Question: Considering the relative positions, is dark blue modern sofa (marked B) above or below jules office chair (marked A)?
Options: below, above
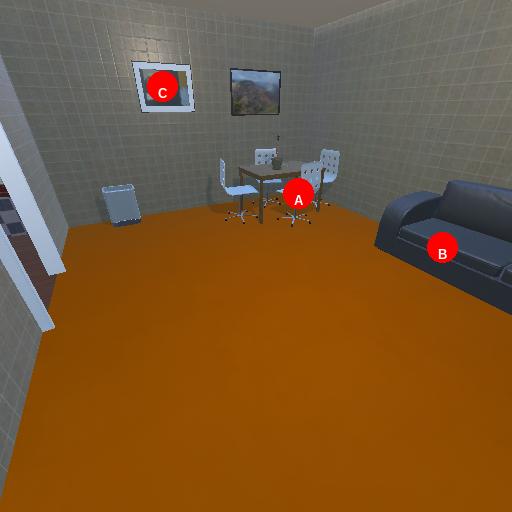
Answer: below